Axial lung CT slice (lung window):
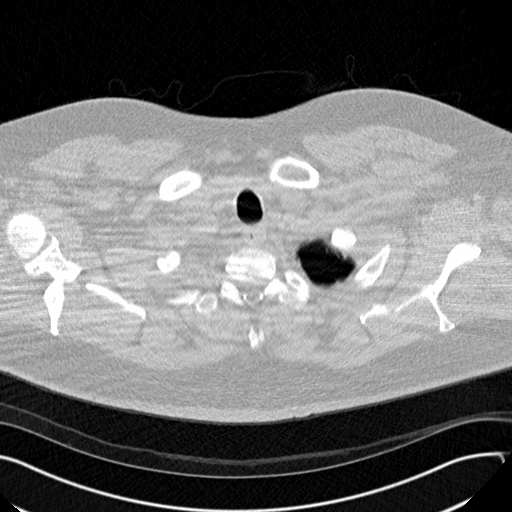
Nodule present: no